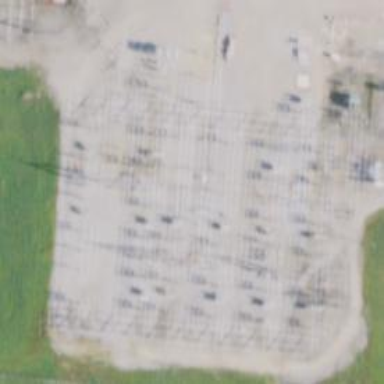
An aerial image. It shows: Switch for power supply.